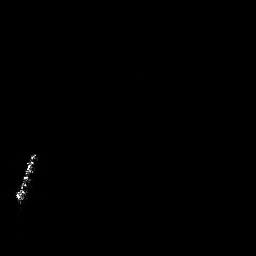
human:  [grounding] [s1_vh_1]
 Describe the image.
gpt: In the satellite image, there is  <ref>1 medium ship </ref> <box>[[5, 58, 14, 79, 0]]</box> located at left.